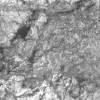
Atmospheric dust classification: not_dusty